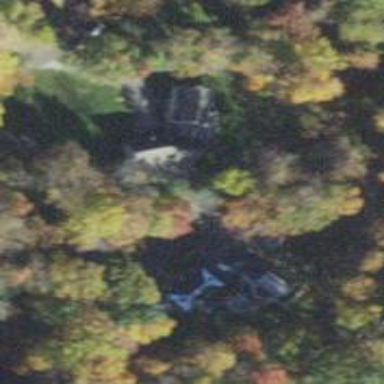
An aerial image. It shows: Driveway.